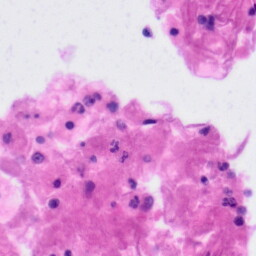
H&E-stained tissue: Tonsil